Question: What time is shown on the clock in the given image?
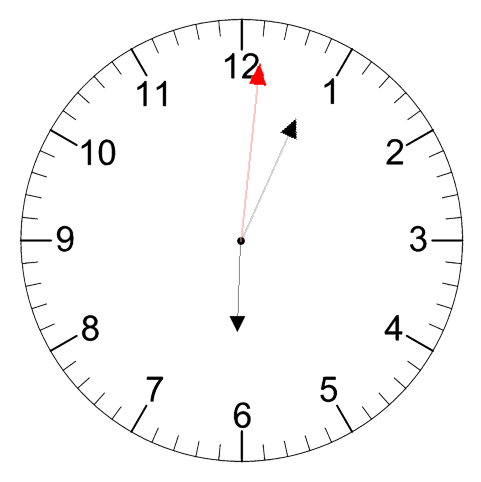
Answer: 06:04:01